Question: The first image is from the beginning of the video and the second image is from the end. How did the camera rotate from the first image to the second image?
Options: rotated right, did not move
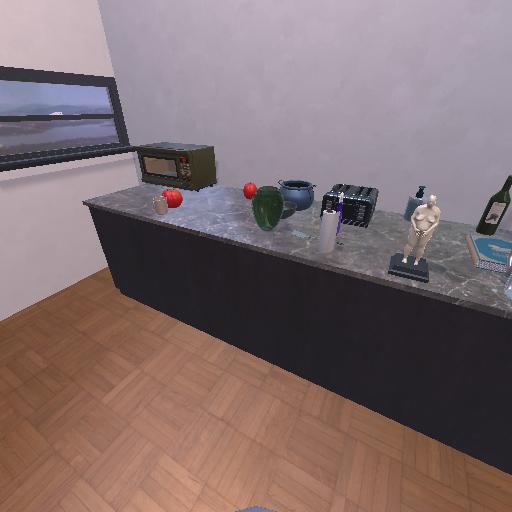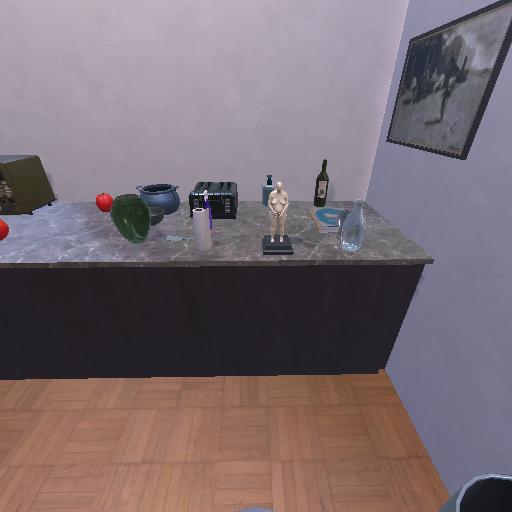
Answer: rotated right